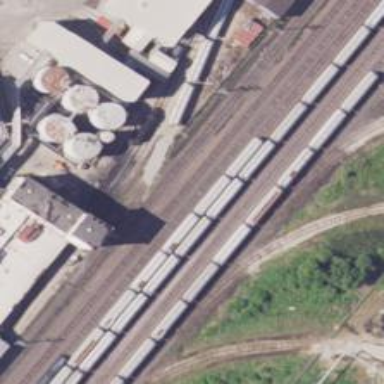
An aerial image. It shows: Rail spur service.